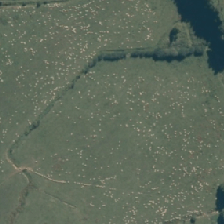
Land cover: shortrotation_cropland